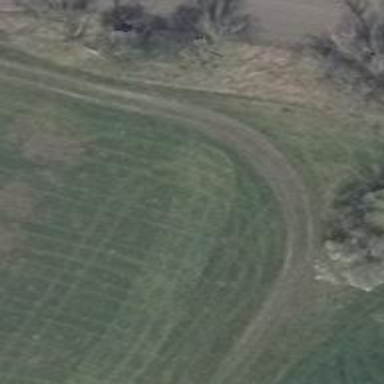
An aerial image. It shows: Grass track with grade4 surface.